Question: I have a web page with the main menu on the top. Then on individual pages, I have a table with some textboxes, etc in the table. When I mouse hover above the menu to get the drop down, it hides behind my textboxes, etc. Now it does this on some pages and not on others, and each page is basically contructed the same way. So I'm kind of lost.
Help?

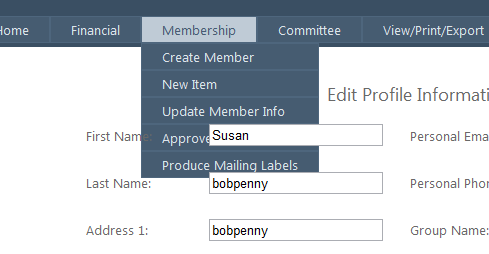
Answer: Set the z-index of menu drop down div to 9999:
'''
#menuDropDown {
z-index: 9999;
}
'''